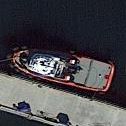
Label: civil